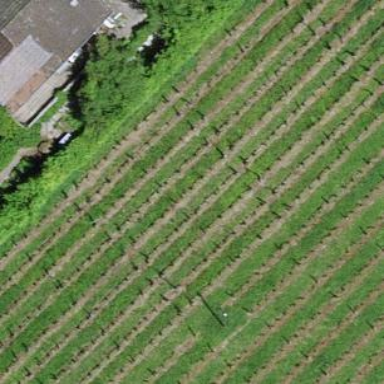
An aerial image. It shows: Vineyard.